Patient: sex M, age 67
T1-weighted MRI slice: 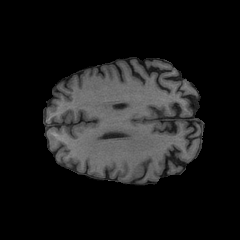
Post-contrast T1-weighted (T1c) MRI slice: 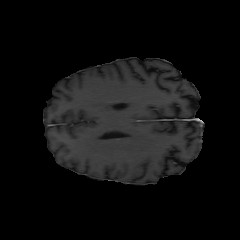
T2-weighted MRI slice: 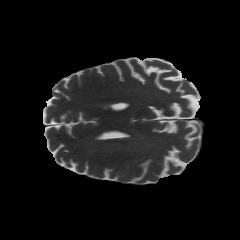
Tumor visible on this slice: no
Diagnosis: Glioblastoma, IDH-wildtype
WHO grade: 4